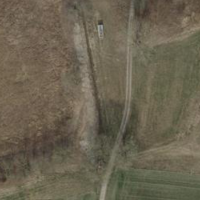
EUNIS habitat code: 24
Species observed at this site:
Chroicocephalus ridibundus
Falco tinnunculus
Numenius arquata